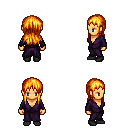
a pixel art fantasy rpg character, female body template, human, tanned skin, purple robe, red pants, light blonde unkempt hairstyle, black shoes, four views (front, back, left, right), 2x2 character sprite sheet, small pixel art, hard edges, no anti-aliasing